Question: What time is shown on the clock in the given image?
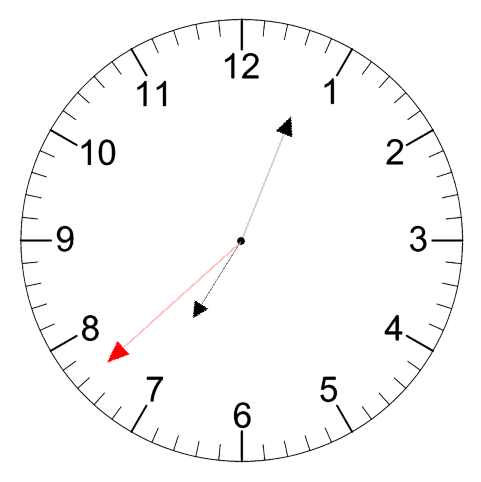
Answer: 07:03:38